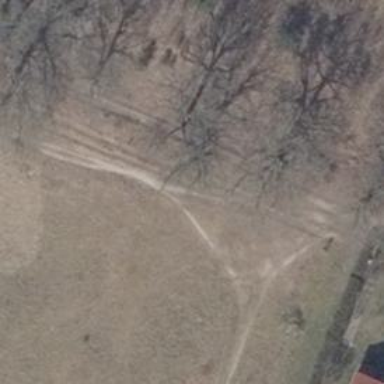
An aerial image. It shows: Grass path.